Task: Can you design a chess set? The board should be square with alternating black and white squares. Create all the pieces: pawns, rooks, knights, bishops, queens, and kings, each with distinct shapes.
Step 4690:
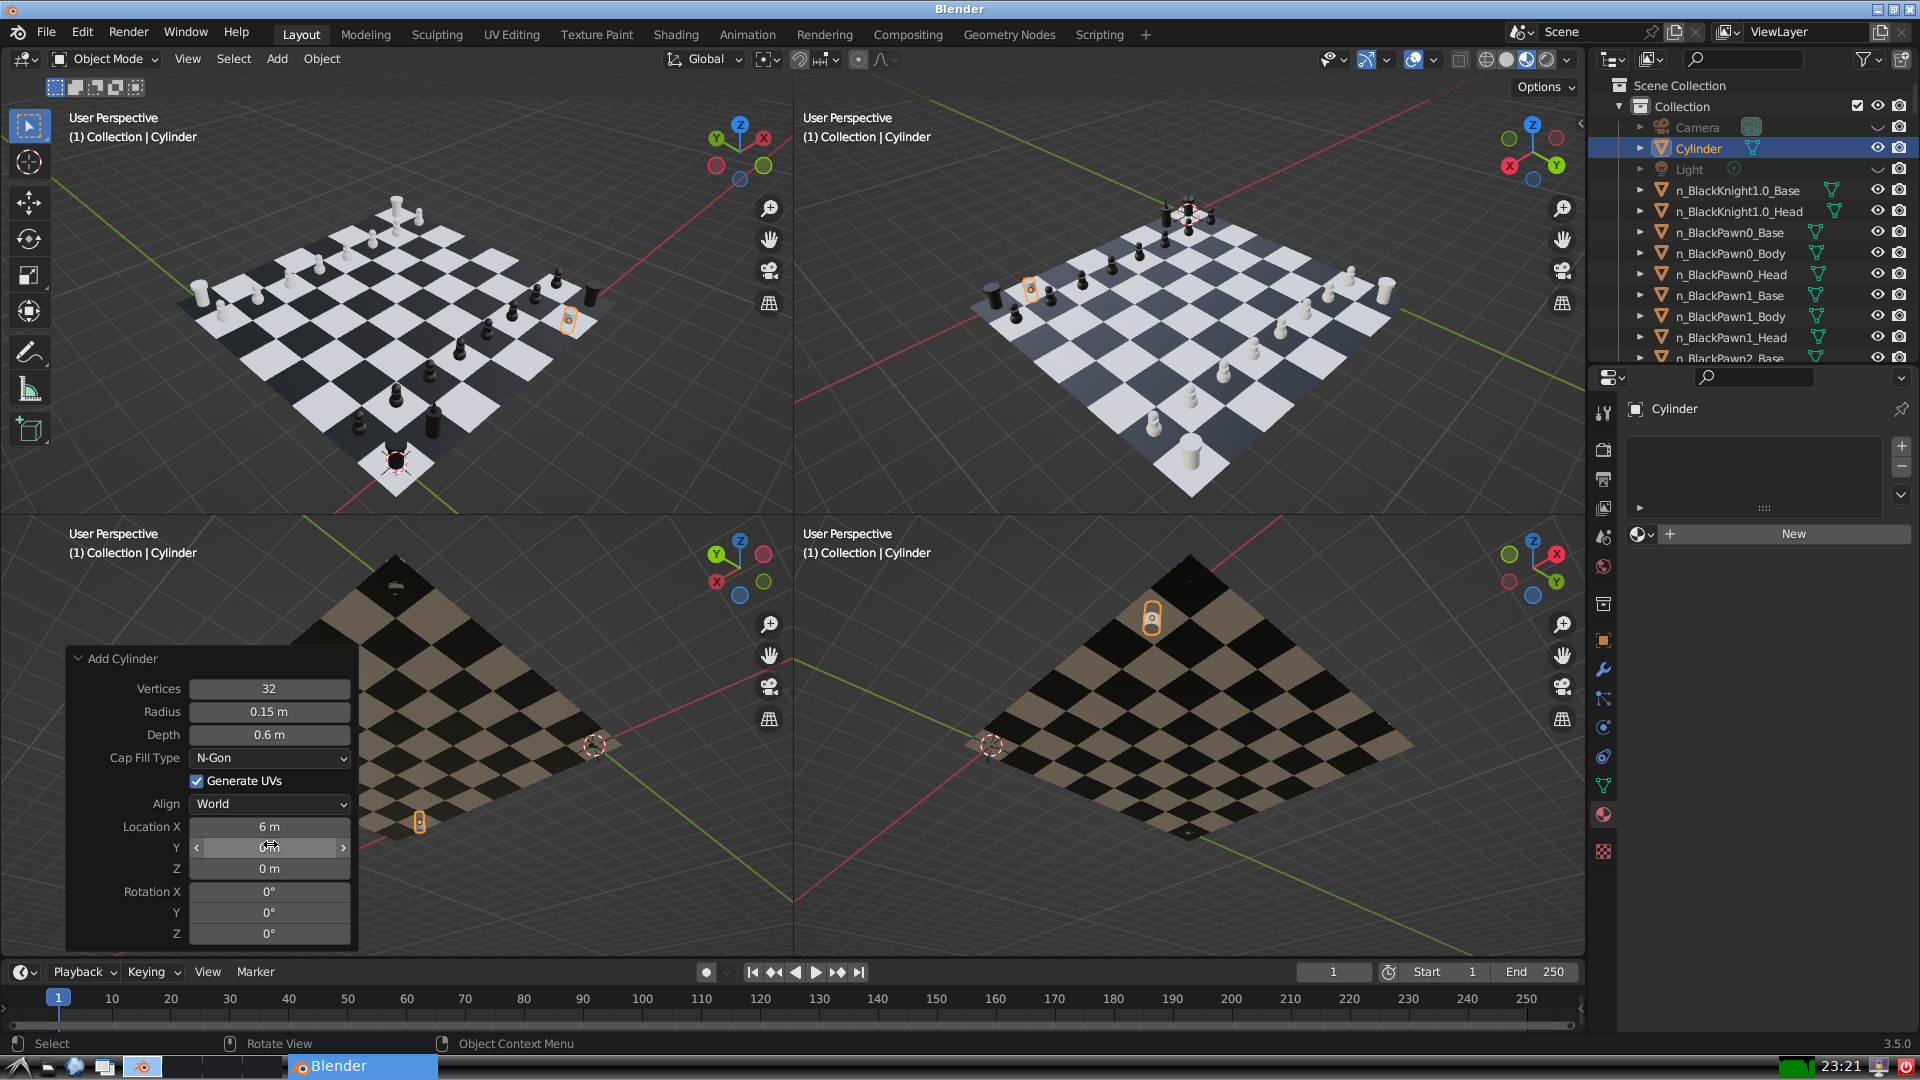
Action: {"mouse_move": [270, 868]}